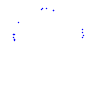
Particle: kaon